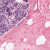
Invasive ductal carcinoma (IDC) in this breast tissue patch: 0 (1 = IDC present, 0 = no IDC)